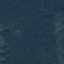
Label: Forest